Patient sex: M
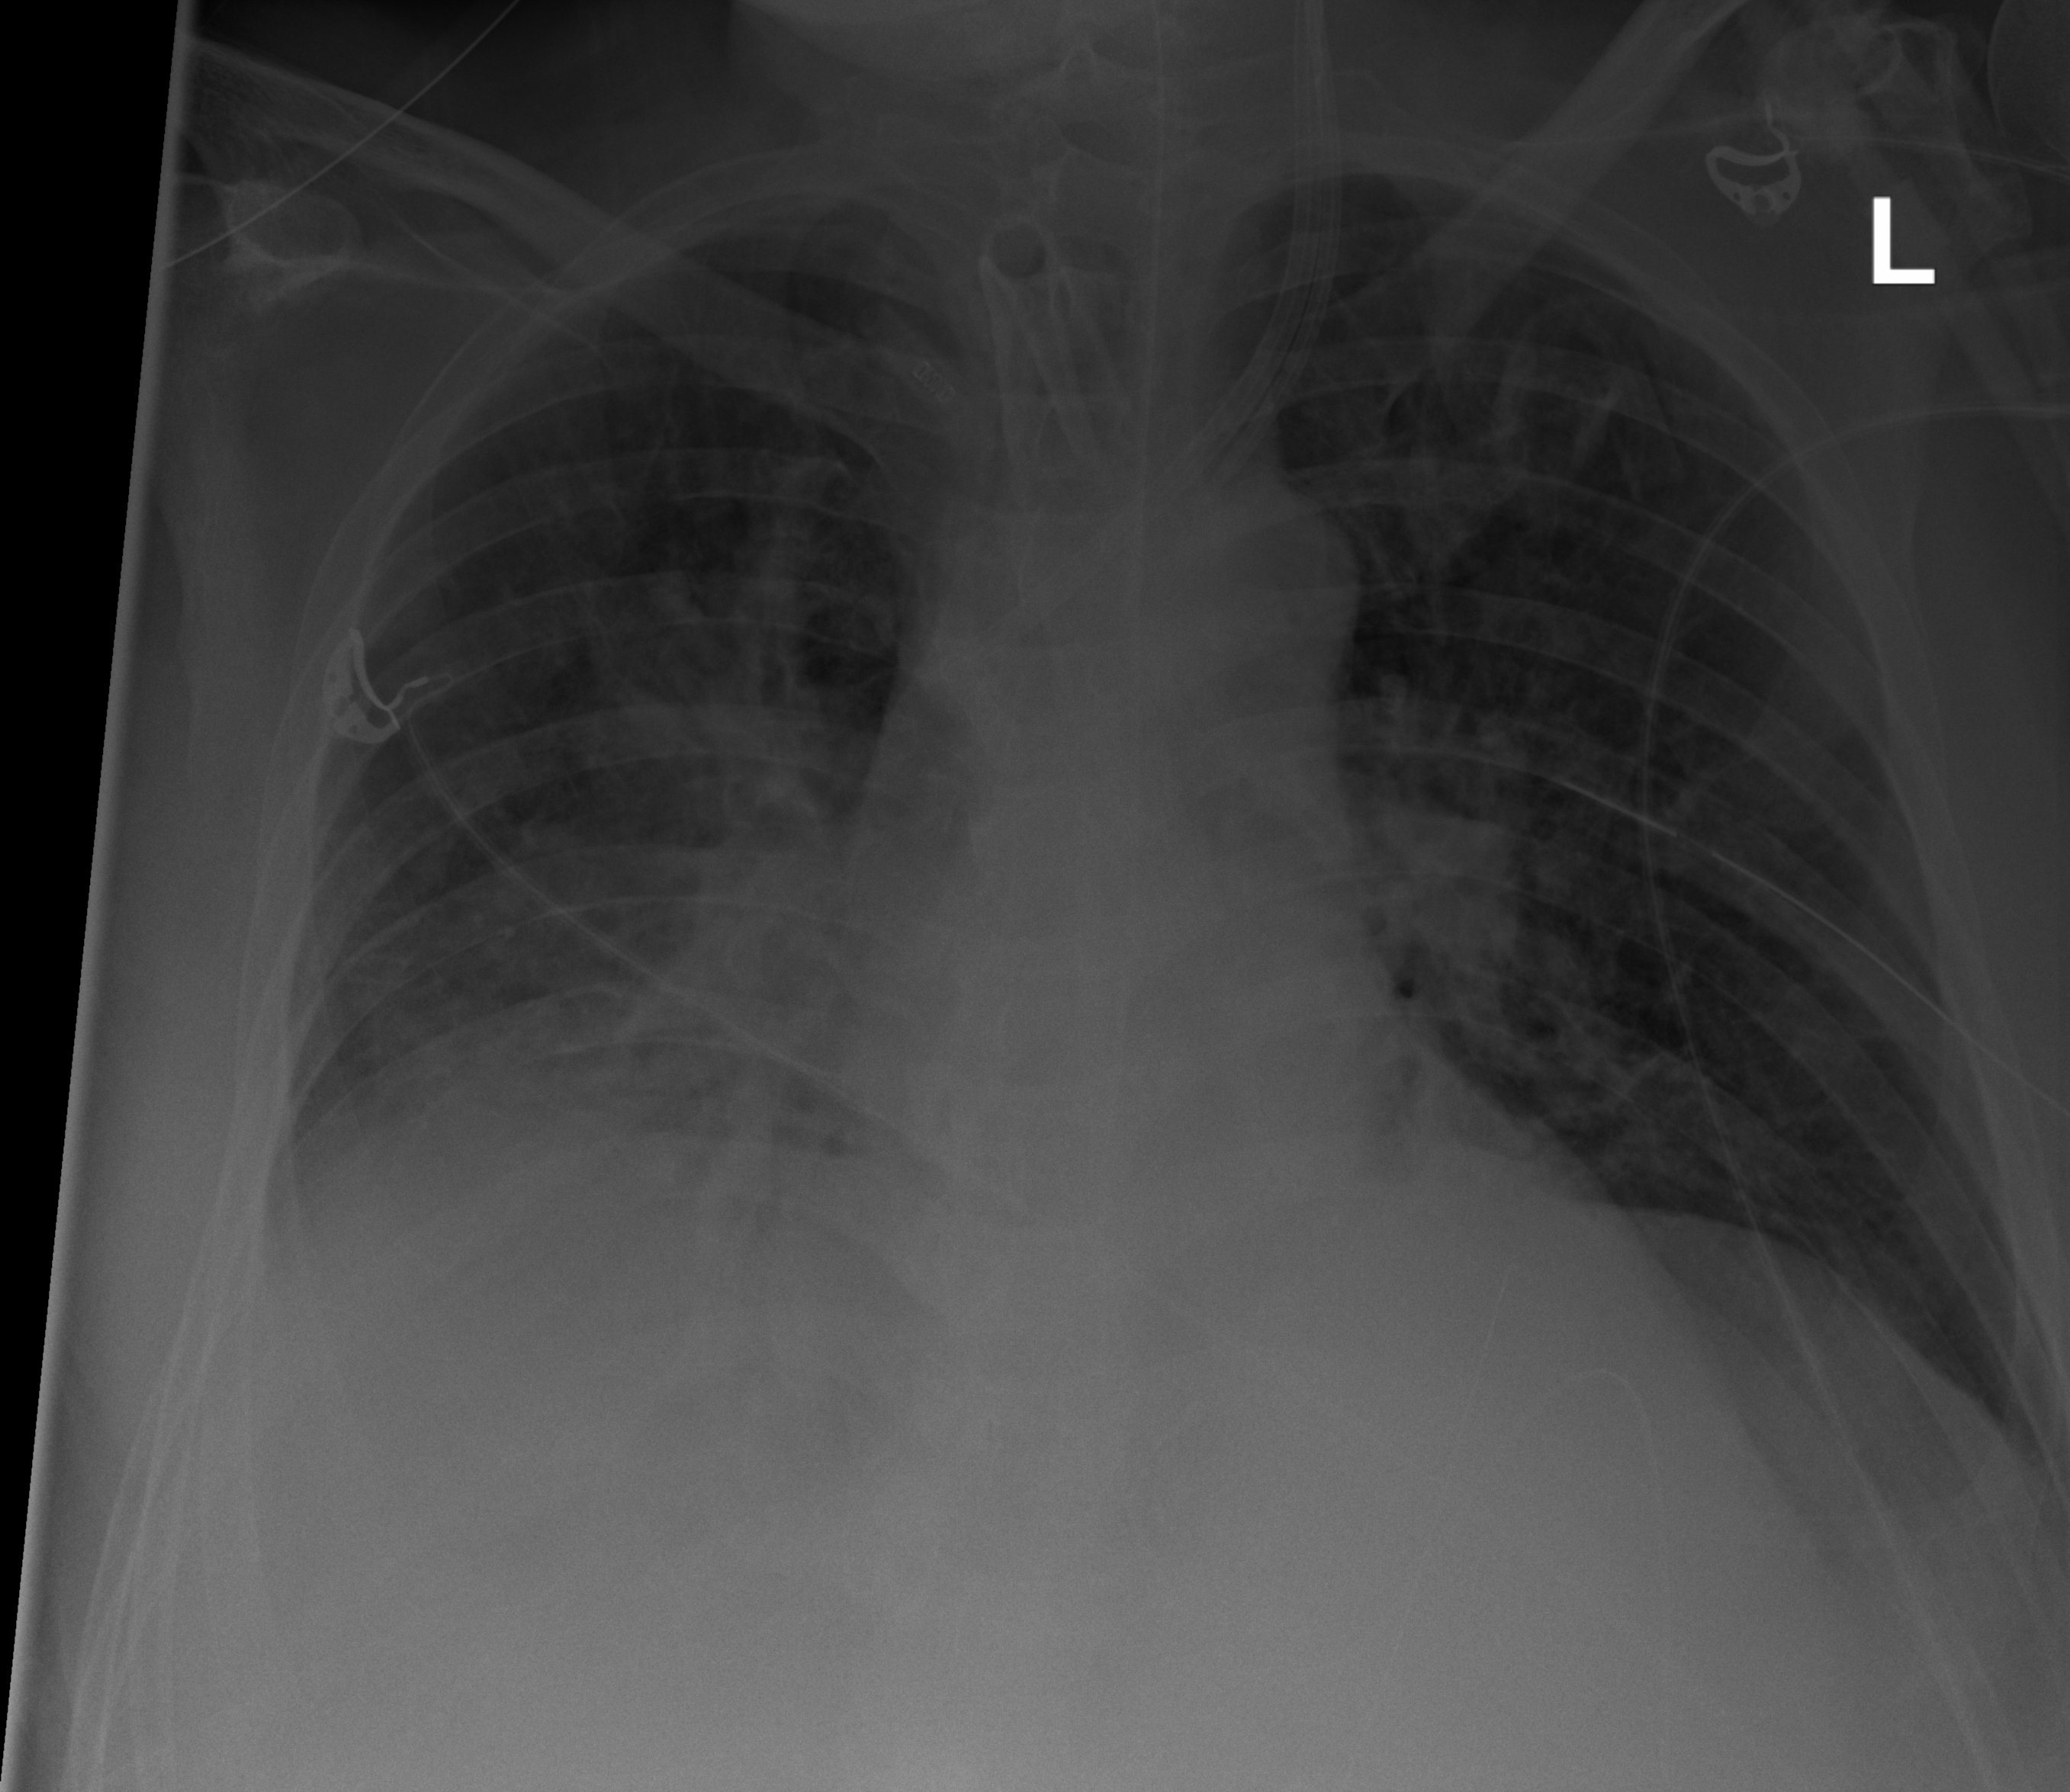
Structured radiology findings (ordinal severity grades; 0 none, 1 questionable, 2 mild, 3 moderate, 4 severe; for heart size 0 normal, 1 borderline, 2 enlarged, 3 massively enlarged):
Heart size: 0
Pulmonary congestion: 3
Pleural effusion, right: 2
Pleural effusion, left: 0
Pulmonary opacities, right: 2
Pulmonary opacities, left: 0
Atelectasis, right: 2
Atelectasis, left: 2